Question: I have a method that gets a list of saved photos and determines the number of photos listed. What I wish to do is return the number of photos that contain the text "Biological Hazards" in the name. Here is my code so far
'''
getPhotoNumber(): void {
this.storage.get(this.formID+"_photos").then((val) => {
this.photoResults = JSON.parse(val);
console.log("photoResults", this.photoResults);
// photoResults returns 3 photos
// Hazardscamera_11576868238023.jpg,
// Biological Hazardscamera_11576868238023.jpg,
// Biological Hazardscamera_11576868351915.jpg
this.photoList = this.photoResults.length;
console.log("photoList", this.photoList); // returns 3
this.photoListTwo = this.photoResults.includes('Biological Hazards').length; // I wish to return 2
}).catch(err => {
this.photoList = 0;
});
}
'''
Any help would be greatly appreciated.
Xcode log
[
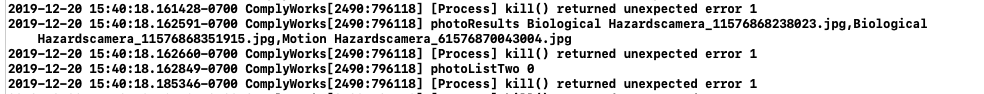
Answer: One way to do this is to <URL> the array, and then calculate the length of that array.
'''
this.photoListTwo = this.photoResults.filter(photoString => {
return photoString === 'Biological Hazards' //or whatever comparison makes sense for your data
}).length;
'''